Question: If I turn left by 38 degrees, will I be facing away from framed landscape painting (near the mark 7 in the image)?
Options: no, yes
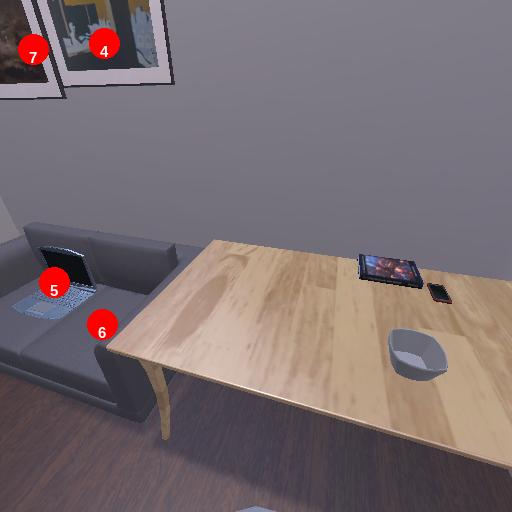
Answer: no